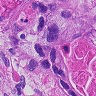
Metastatic tissue present: yes